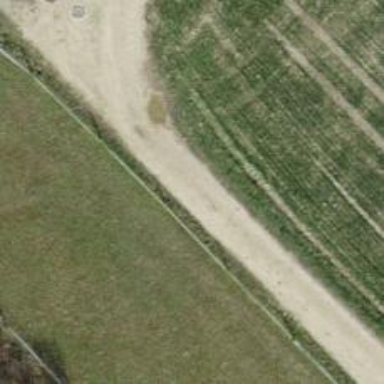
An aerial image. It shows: Track with compacted grade2 surface.